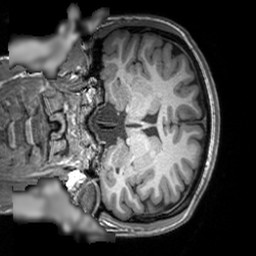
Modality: T1w
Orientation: coronal
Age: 23
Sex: female
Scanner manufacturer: siemens
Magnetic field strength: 3 T
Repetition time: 1.9 s
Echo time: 0.00293 s